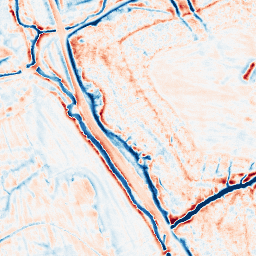
Category: edge_preserving
Decomposition family: bilateral
Decomposition parameters: d: 15
sigma_color: 25
sigma_space: 100
Upsampling method: quintic
Upsampling parameters: scale: 8
Upsampling scale: 8